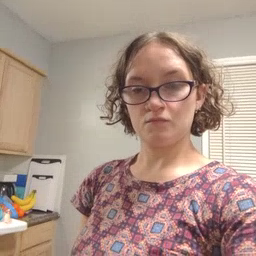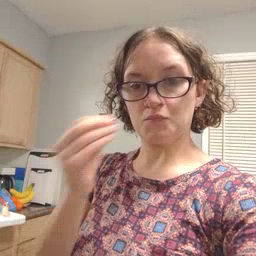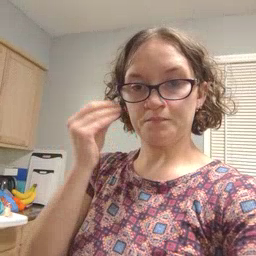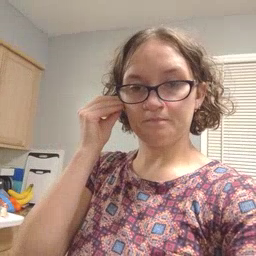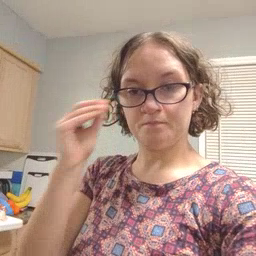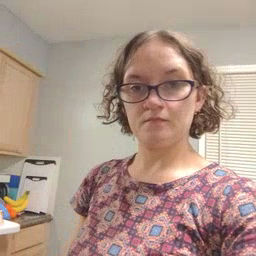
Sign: home